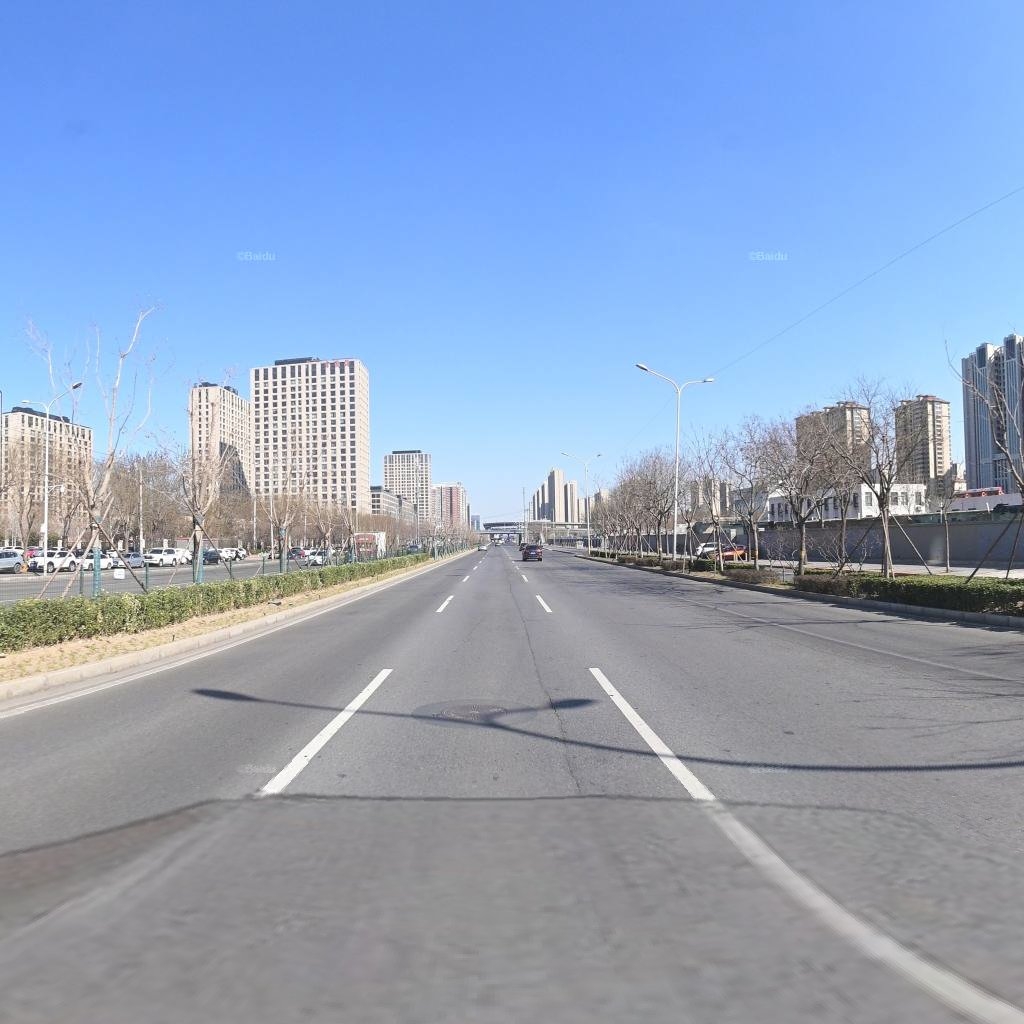
Region: Chaoyang
Road damage annotations: manhole cover, longitudinal crack, longitudinal crack